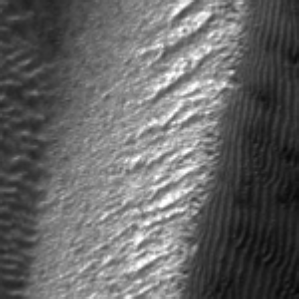
Label: frost